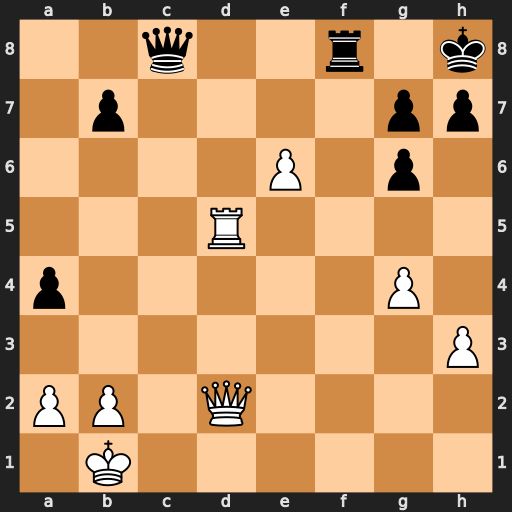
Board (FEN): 2q2r1k/1p4pp/4P1p1/3R4/p5P1/7P/PP1Q4/1K6
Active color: w
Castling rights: -
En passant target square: -
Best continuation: e7 Rf1+ Qd1 Rxd1+ Rxd1 Qe8 Rd8 Kg8 Rxe8+